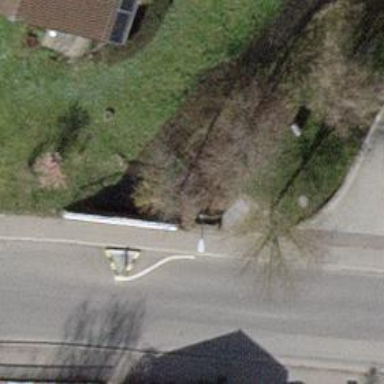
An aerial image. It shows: Sidewalk bridge over footway.